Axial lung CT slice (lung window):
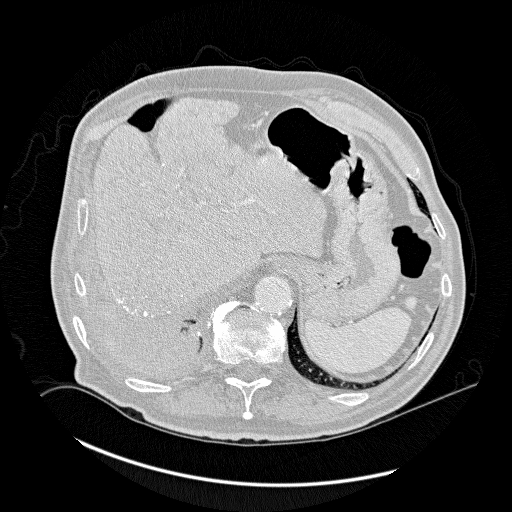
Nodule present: no